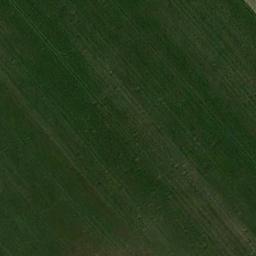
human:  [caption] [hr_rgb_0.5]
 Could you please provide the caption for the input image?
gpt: This cropped meadow has dense grasses and a striped texture .

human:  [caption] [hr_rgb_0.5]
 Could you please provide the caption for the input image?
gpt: A large lush green meadow covered with green grass .

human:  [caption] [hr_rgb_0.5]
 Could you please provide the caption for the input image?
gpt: There are some thin lines in the meadow .

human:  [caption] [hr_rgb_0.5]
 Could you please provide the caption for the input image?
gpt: The entire image is dominated by grass .

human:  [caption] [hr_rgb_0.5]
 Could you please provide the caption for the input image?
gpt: A dense and smooth meadow with some stripes .